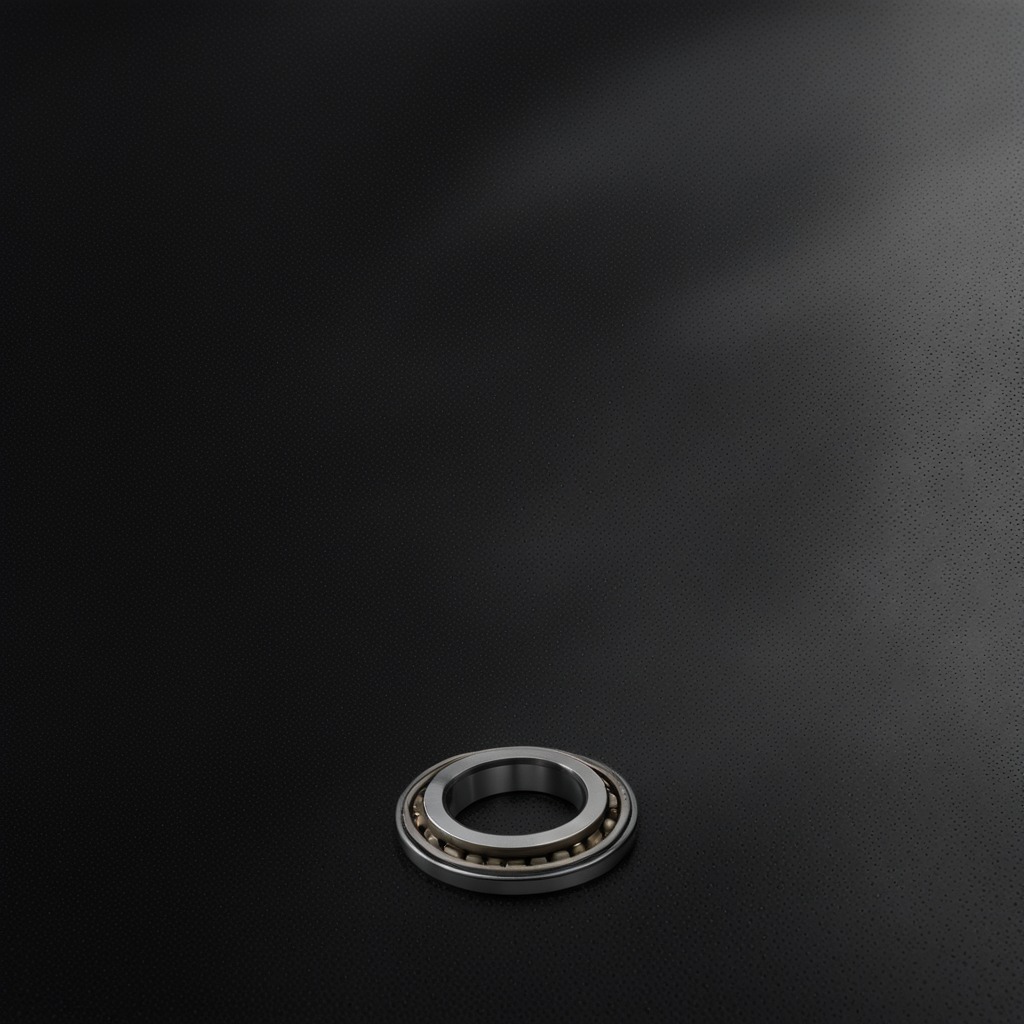
A metal ball bearing lies on a clean granite tabletop covered with a black rubber mat inside a workshop at night.